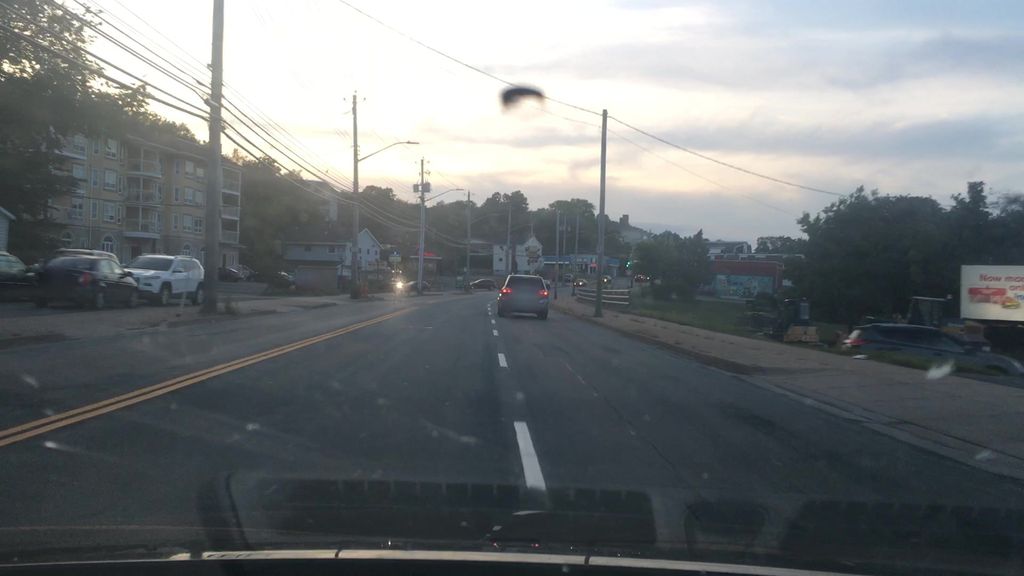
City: halifax